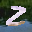
Label: 2